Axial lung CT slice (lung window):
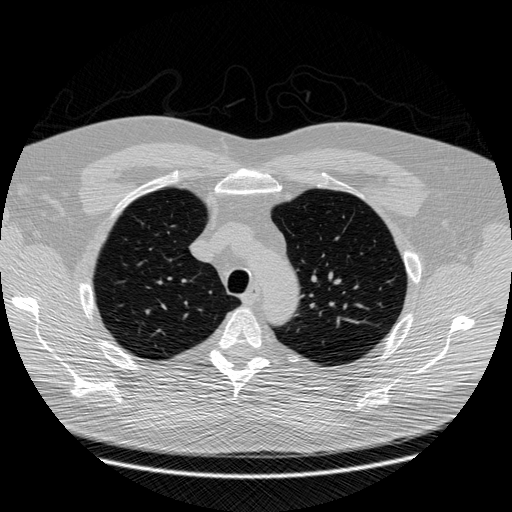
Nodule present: no